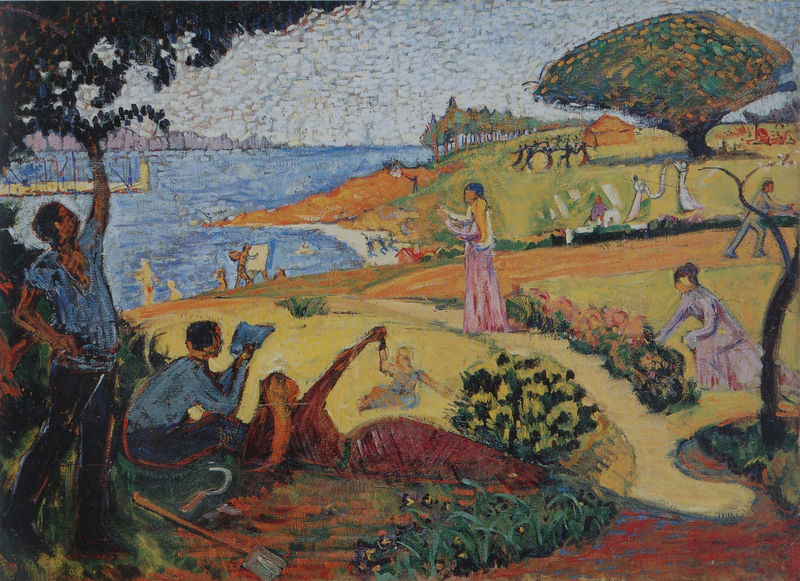
Titel: Esquisse pour Au temps d'harmonie, Entwurf zu "Harmonische Zeit"
Künstler: Paul Signac
Institution: (Privatsammlung)
Schlagwörter: baum, blau, gemälde, gruppe, himmel, laub, mann, meer, schatten, wasser, baden, badende, bäume, cezanne, fluss, frauen, gelb, grün, landschaft, menschen, ocker, sand, see, stadt, ufer, blumen, braun, bunt, frau, grau, hell, hintergrund, kleid, licht, männer, haus, park, rot, tuch, weg, wiese, expressionismus, tanz, feld, horizont, zweige, busch, büsche, gewässer, sonne, sträucher, land, kind, mutter, pflanzen, rosa, wald, kinder, garten, pflücken, küste, schiff, sommer, strand, liegen, pointilismus, berge, lila, tag, violett, ausflug, idylle, picknick, spazieren, figuren, spielen, freizeit, impressionistisch, vergnügen, lesen, maler, staffelei, striche, bucht, gauguin, punkte, paradies, buch, zweig, urlaub, sichel, künstler, strich, punkt, leinwand, malen, sonntag, flecken, gaugin, lanschaft, beet, beete, stauden, wäldchen, seurat, signac, reigen, schaufel, spaten, sense, zelt, gartenarbeit, karibik, sommerfrische, spielplatz